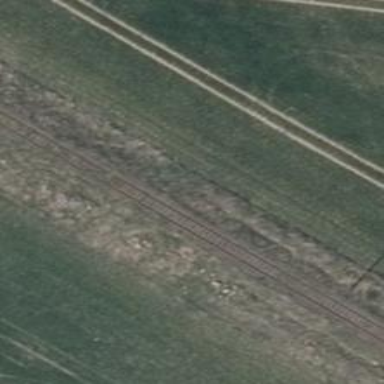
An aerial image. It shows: Railway signal.